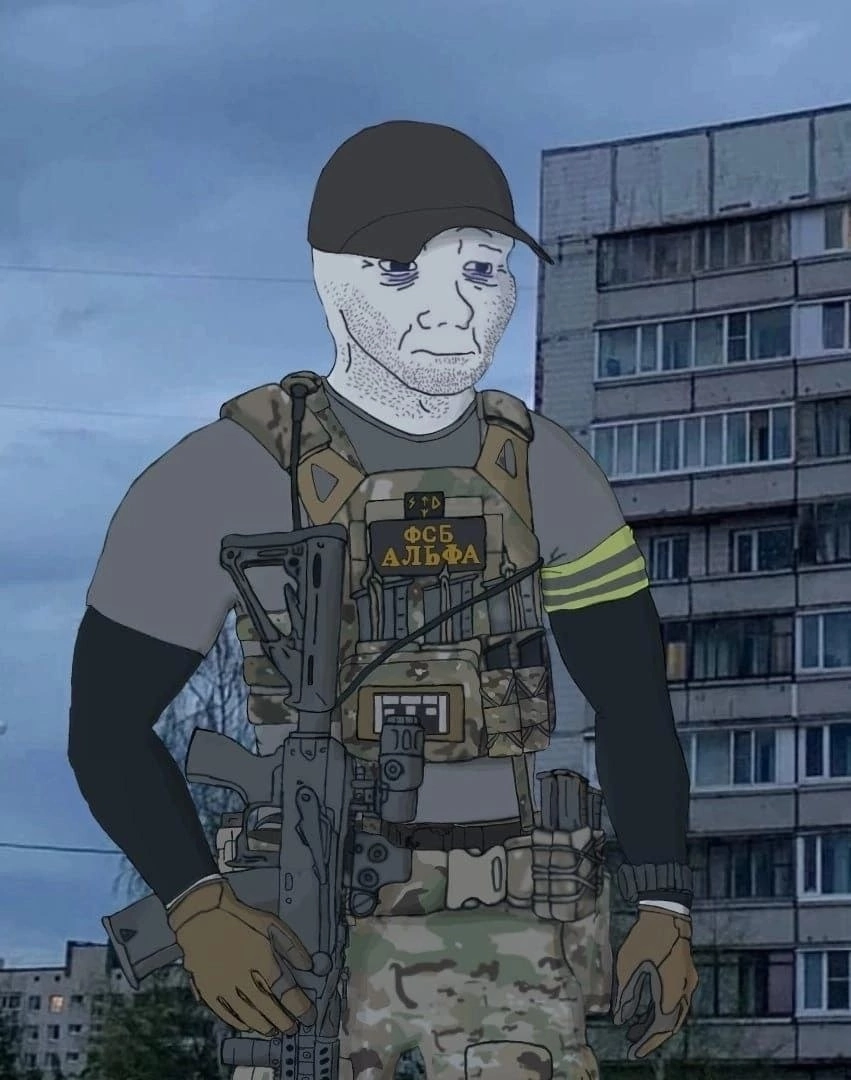
Label: 5_Doomer